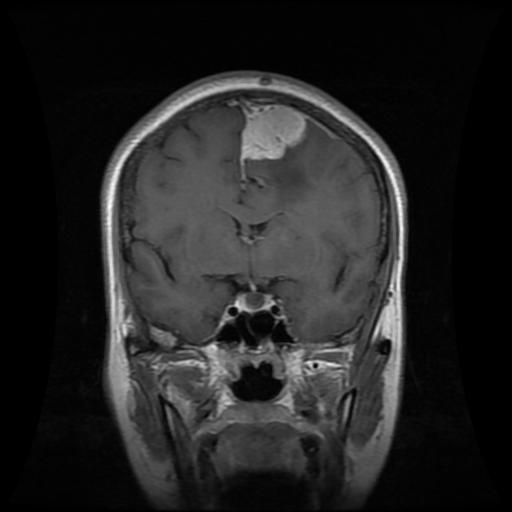
Label: meningioma